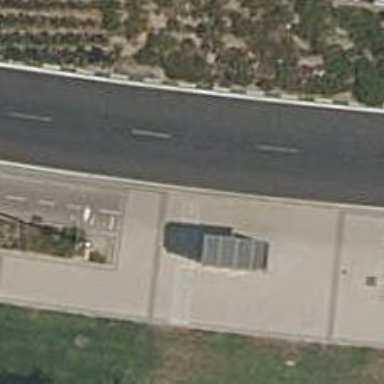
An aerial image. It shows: Kerb barrier.